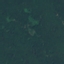
Label: Forest